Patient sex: F
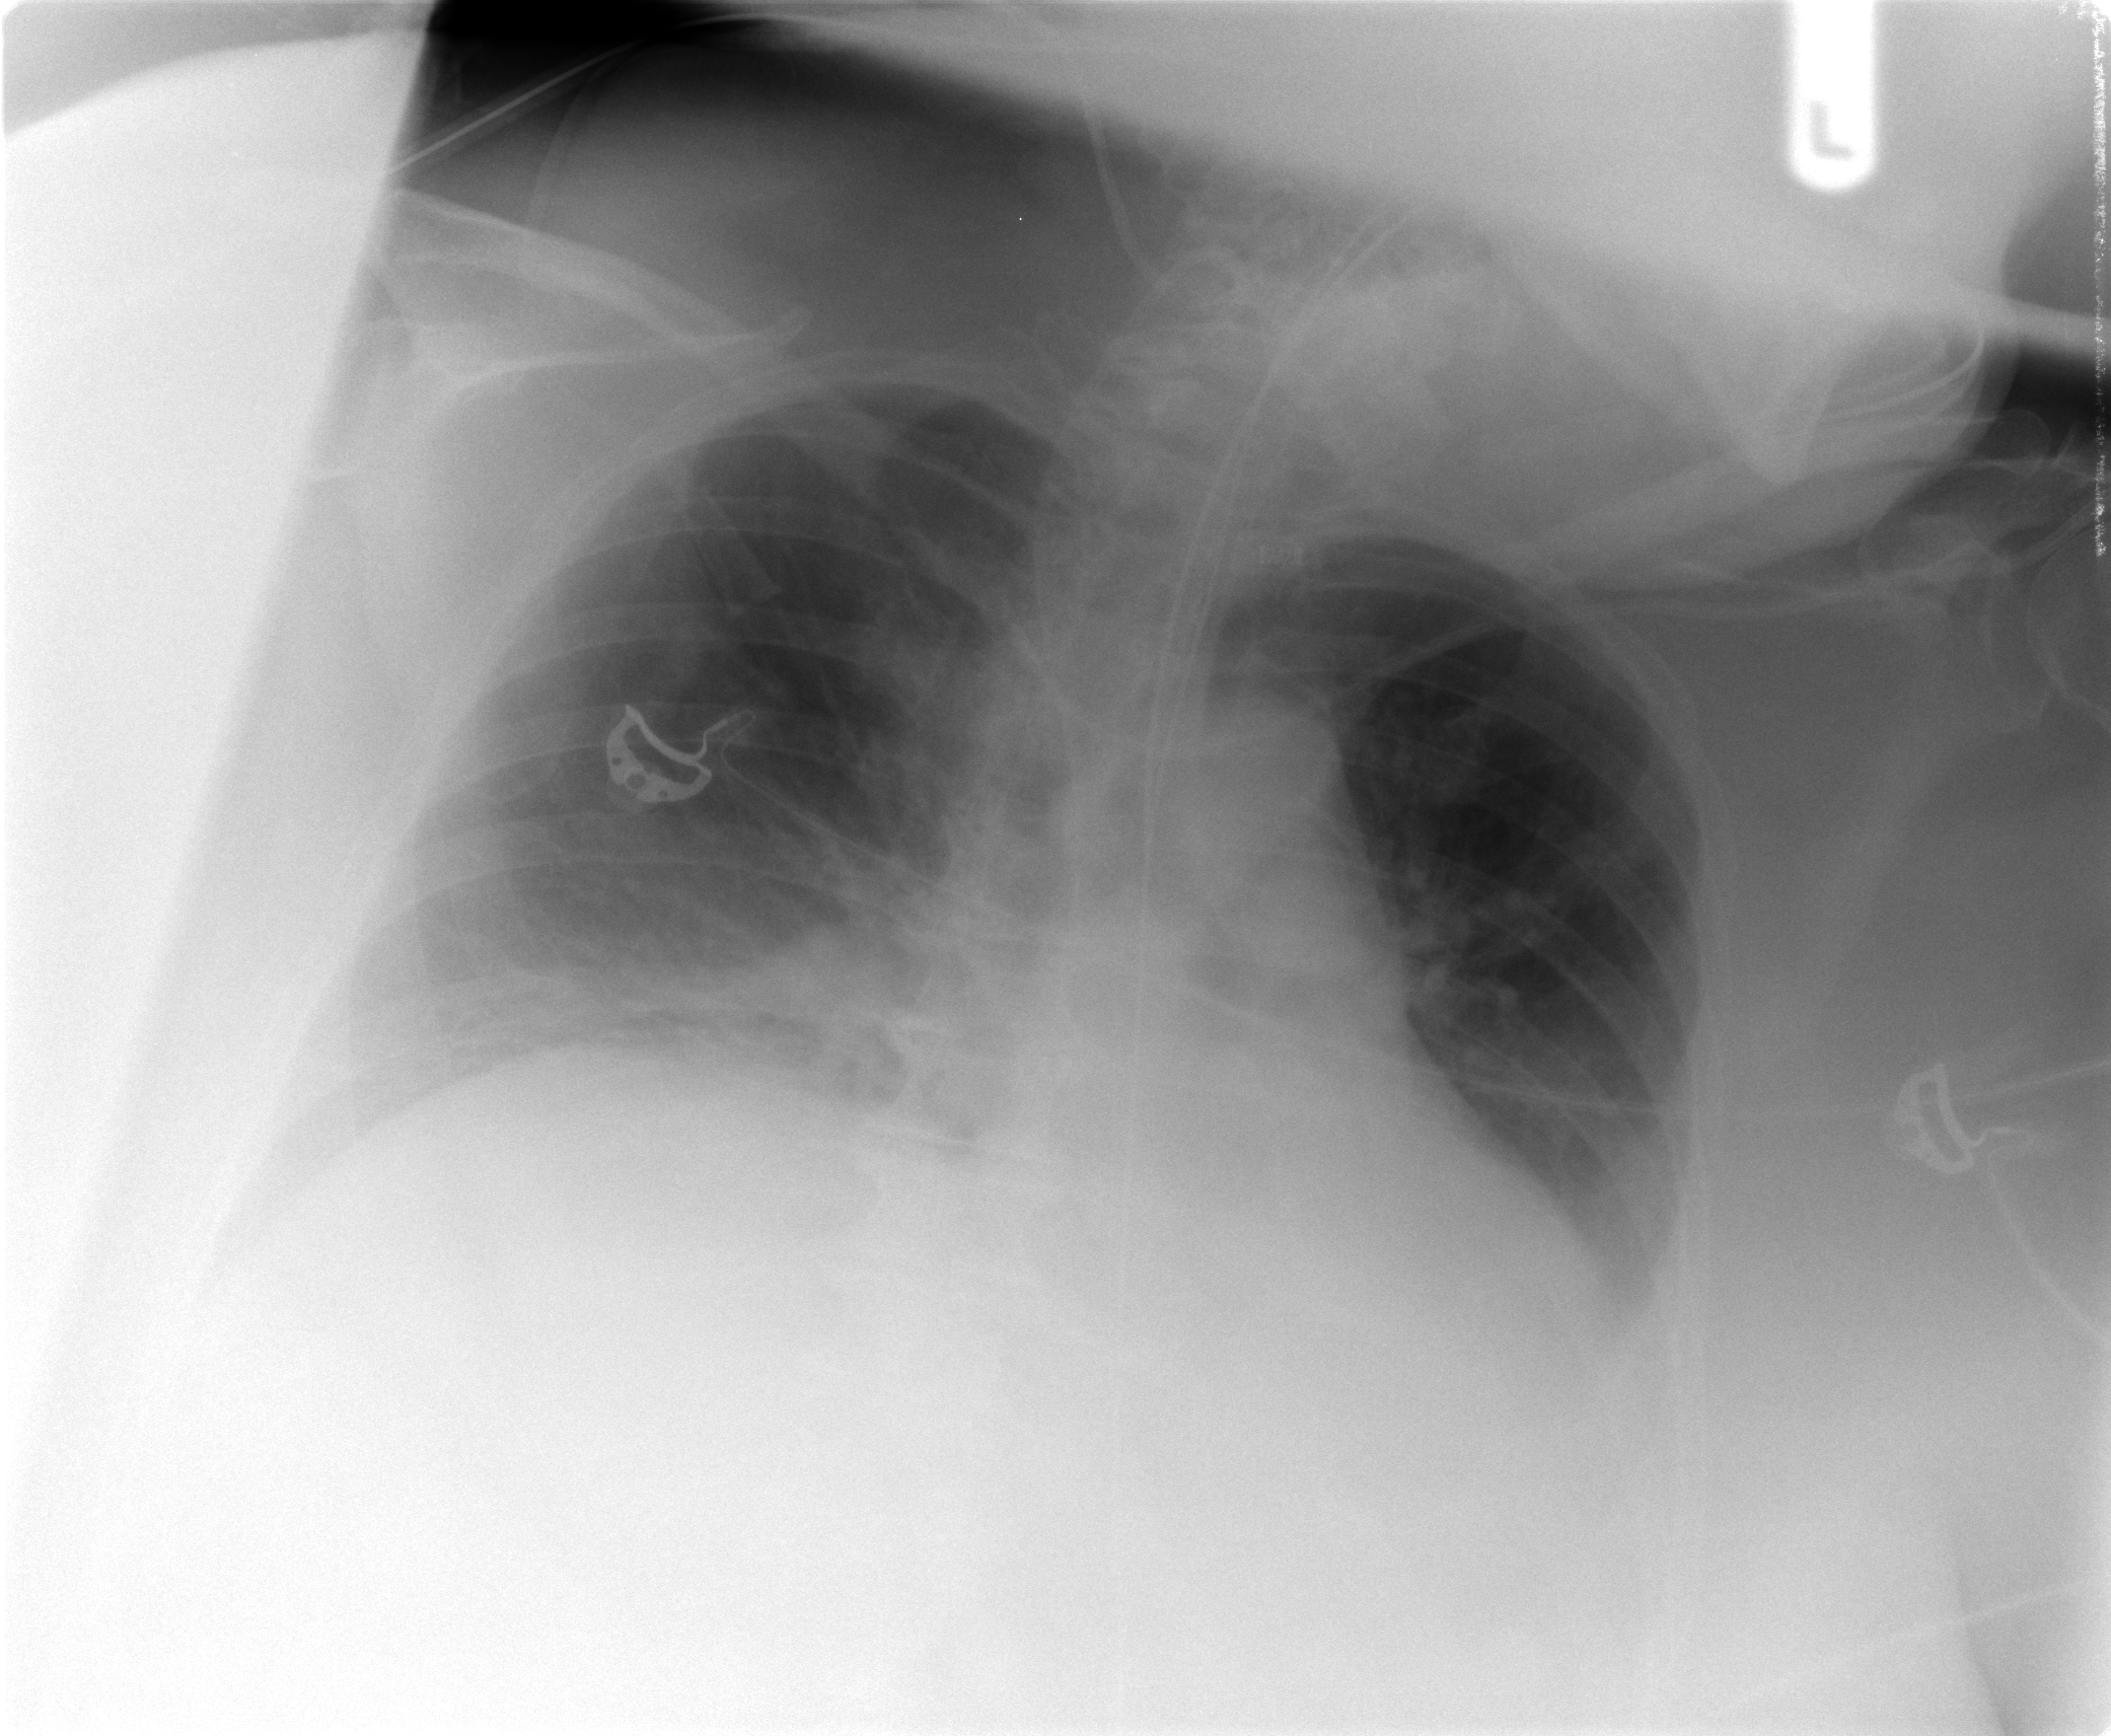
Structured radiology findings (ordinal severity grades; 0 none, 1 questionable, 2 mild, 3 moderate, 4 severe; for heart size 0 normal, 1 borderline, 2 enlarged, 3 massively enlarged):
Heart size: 1
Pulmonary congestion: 2
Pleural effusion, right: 0
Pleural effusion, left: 1
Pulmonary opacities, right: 1
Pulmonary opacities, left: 0
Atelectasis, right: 2
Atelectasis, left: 1